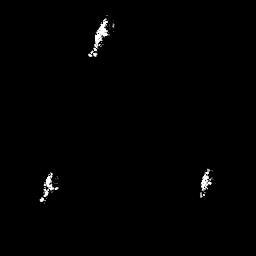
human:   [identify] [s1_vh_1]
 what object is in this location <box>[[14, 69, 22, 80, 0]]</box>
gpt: <ref>1 medium ship at the bottom left</ref>